Interaction volume radius: 5 \u00c5
Interaction volume height: 40 \u00c5
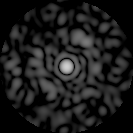
Disorder parameter: 0.8115